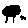
Label: tree